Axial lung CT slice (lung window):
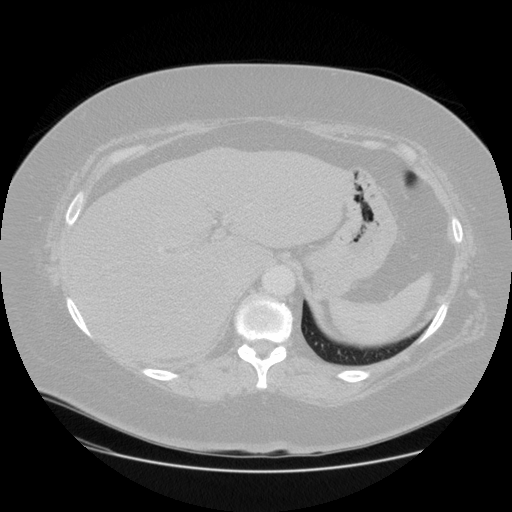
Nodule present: no